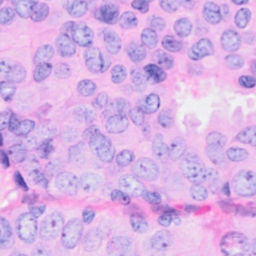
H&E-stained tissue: Breast